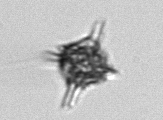
Label: Dictyocha